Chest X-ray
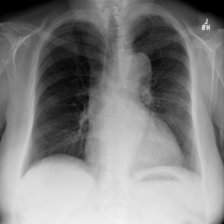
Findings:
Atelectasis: negative
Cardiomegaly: negative
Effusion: negative
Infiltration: negative
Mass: negative
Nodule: negative
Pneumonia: negative
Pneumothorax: negative
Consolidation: negative
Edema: negative
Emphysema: negative
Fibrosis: negative
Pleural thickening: negative
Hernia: negative